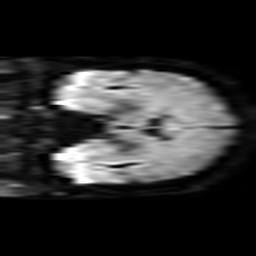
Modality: TRACE
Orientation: coronal
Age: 62
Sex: female
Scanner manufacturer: philips
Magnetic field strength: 3 T
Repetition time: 3.076 s
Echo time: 0.076 s